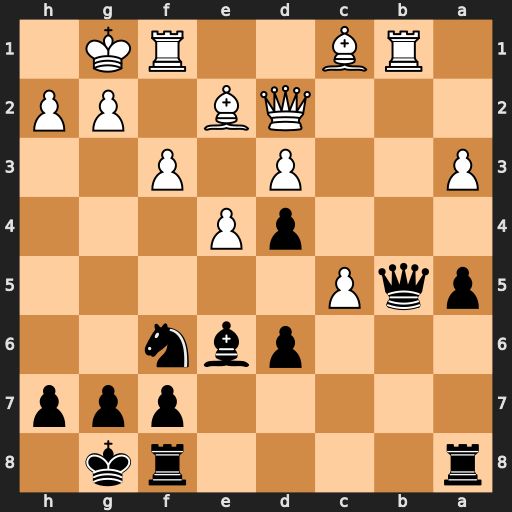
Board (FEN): r4rk1/5ppp/3pbn2/pqP5/3pP3/P2P1P2/3QB1PP/1RB2RK1
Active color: b
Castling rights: -
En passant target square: -
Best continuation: Qxb1 Bb2 Qa2